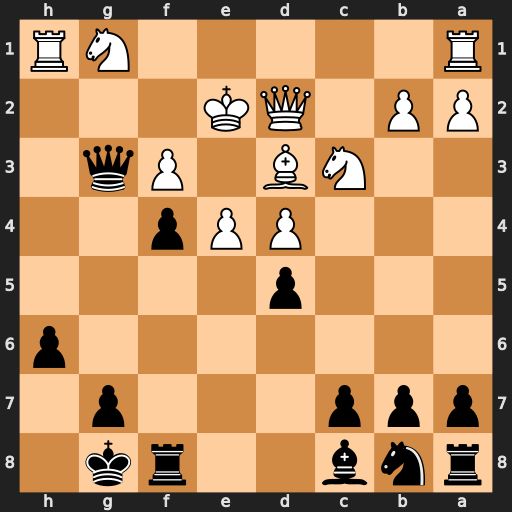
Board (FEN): rnb2rk1/ppp3p1/7p/3p4/3PPp2/2NB1Pq1/PP1QK3/R5NR
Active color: b
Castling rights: -
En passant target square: -
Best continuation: Qg2+ Kd1 Qxh1